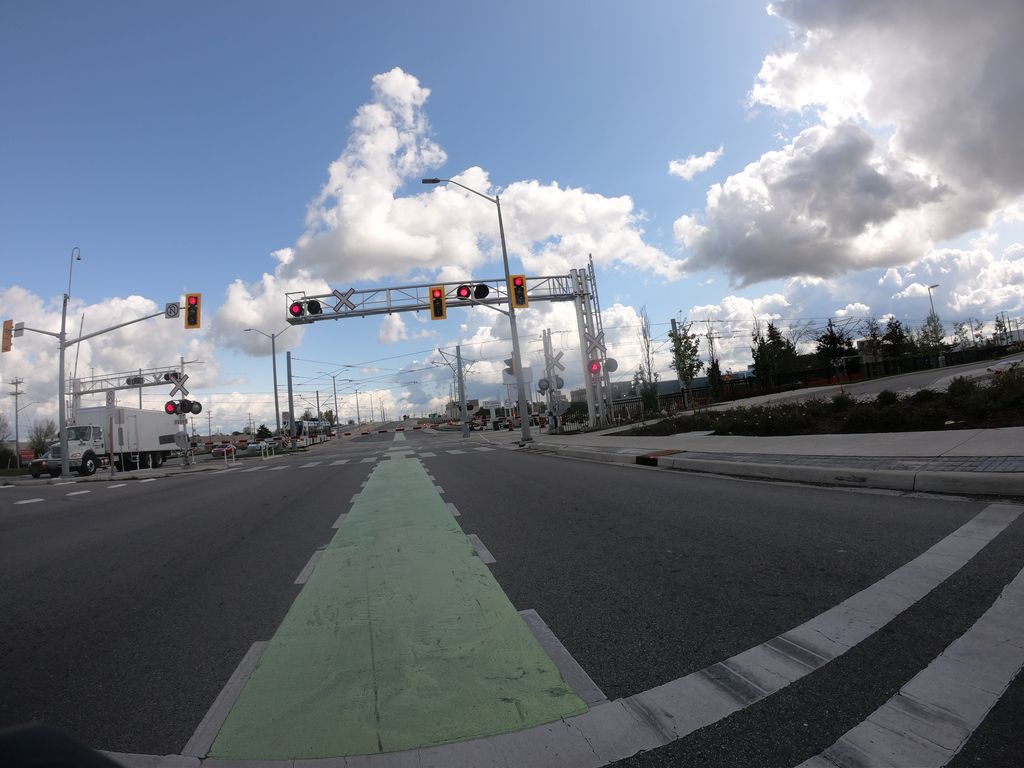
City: kitchener-waterloo